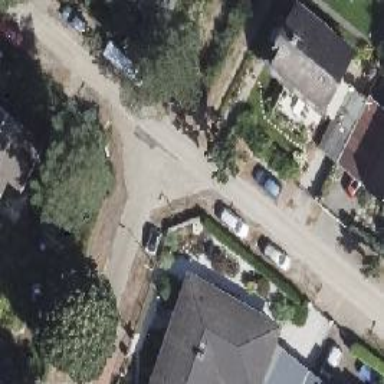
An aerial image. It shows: Residential road with no sidewalk.